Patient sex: F
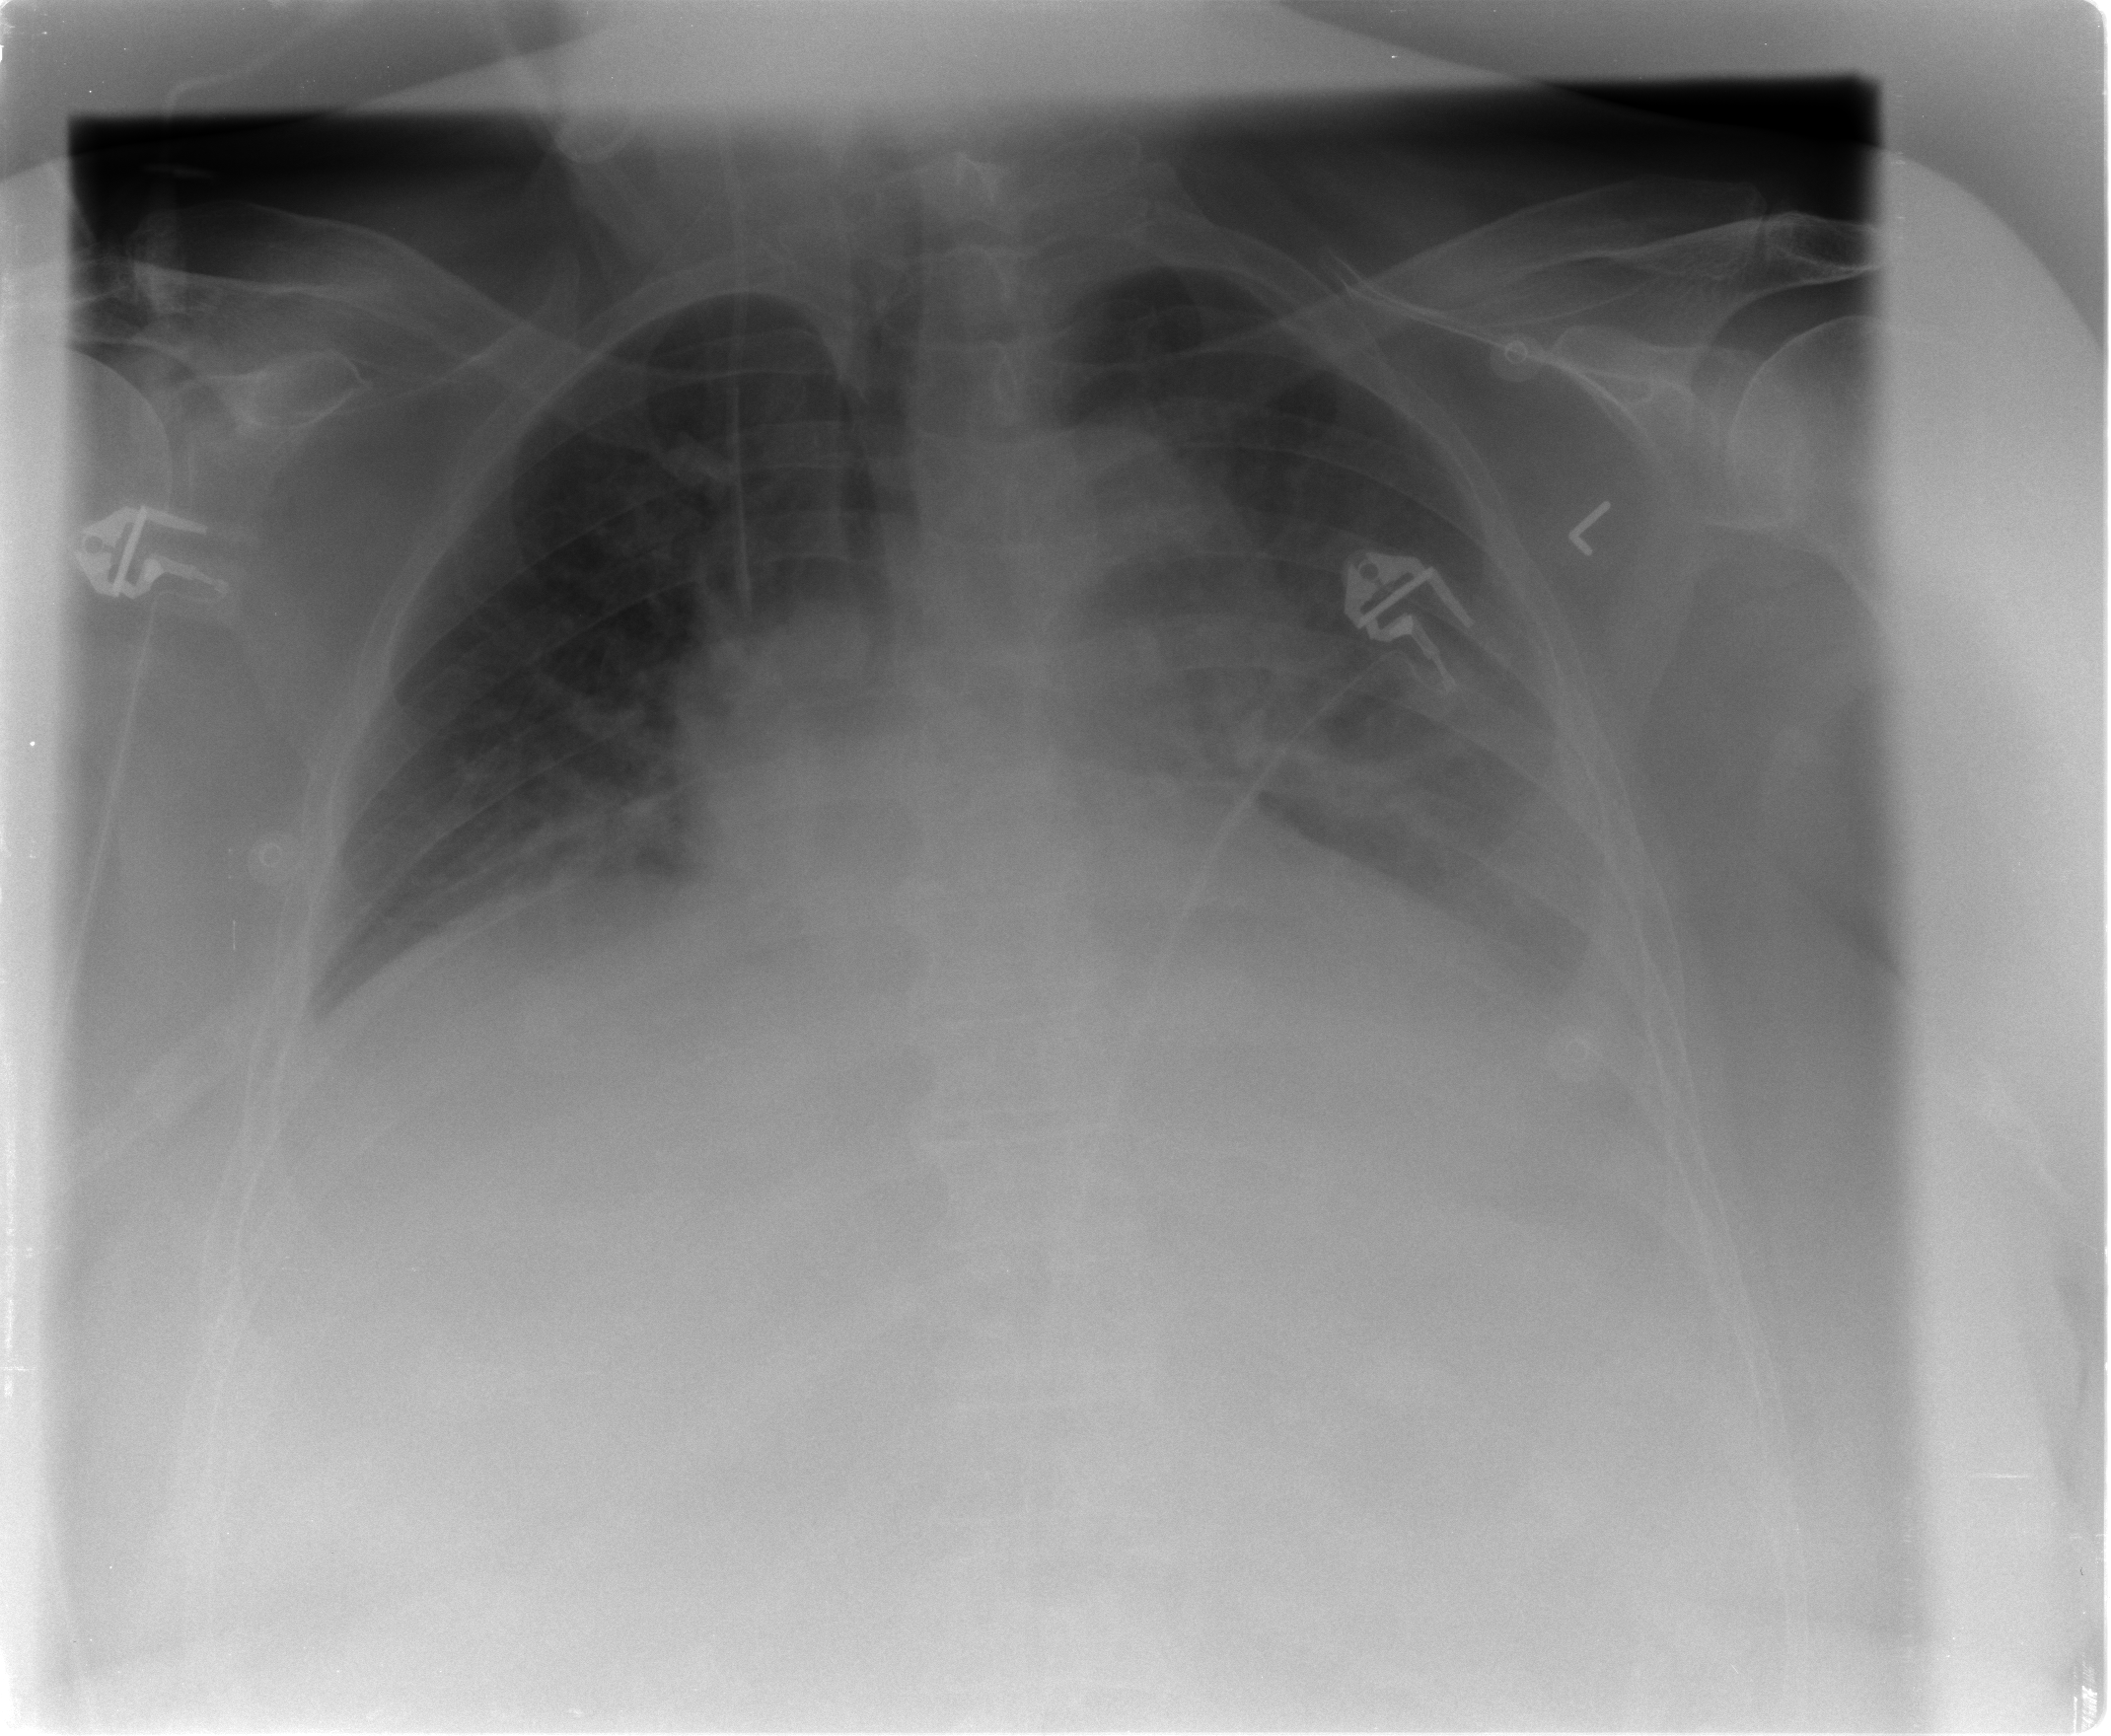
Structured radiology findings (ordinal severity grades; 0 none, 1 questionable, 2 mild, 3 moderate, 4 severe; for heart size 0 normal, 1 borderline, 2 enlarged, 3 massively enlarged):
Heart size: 2
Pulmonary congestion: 2
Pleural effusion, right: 2
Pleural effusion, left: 2
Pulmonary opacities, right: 0
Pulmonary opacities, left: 2
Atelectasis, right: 2
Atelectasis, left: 2